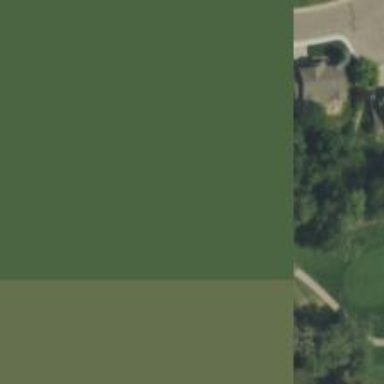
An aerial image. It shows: Golf cart path.